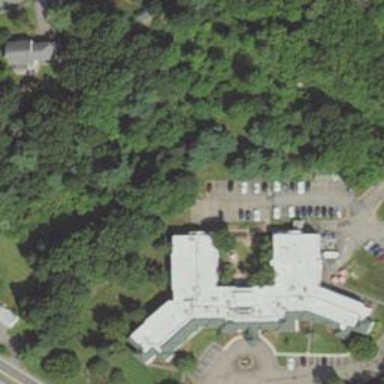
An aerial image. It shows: Building that serves as nursing home.